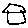
Label: house